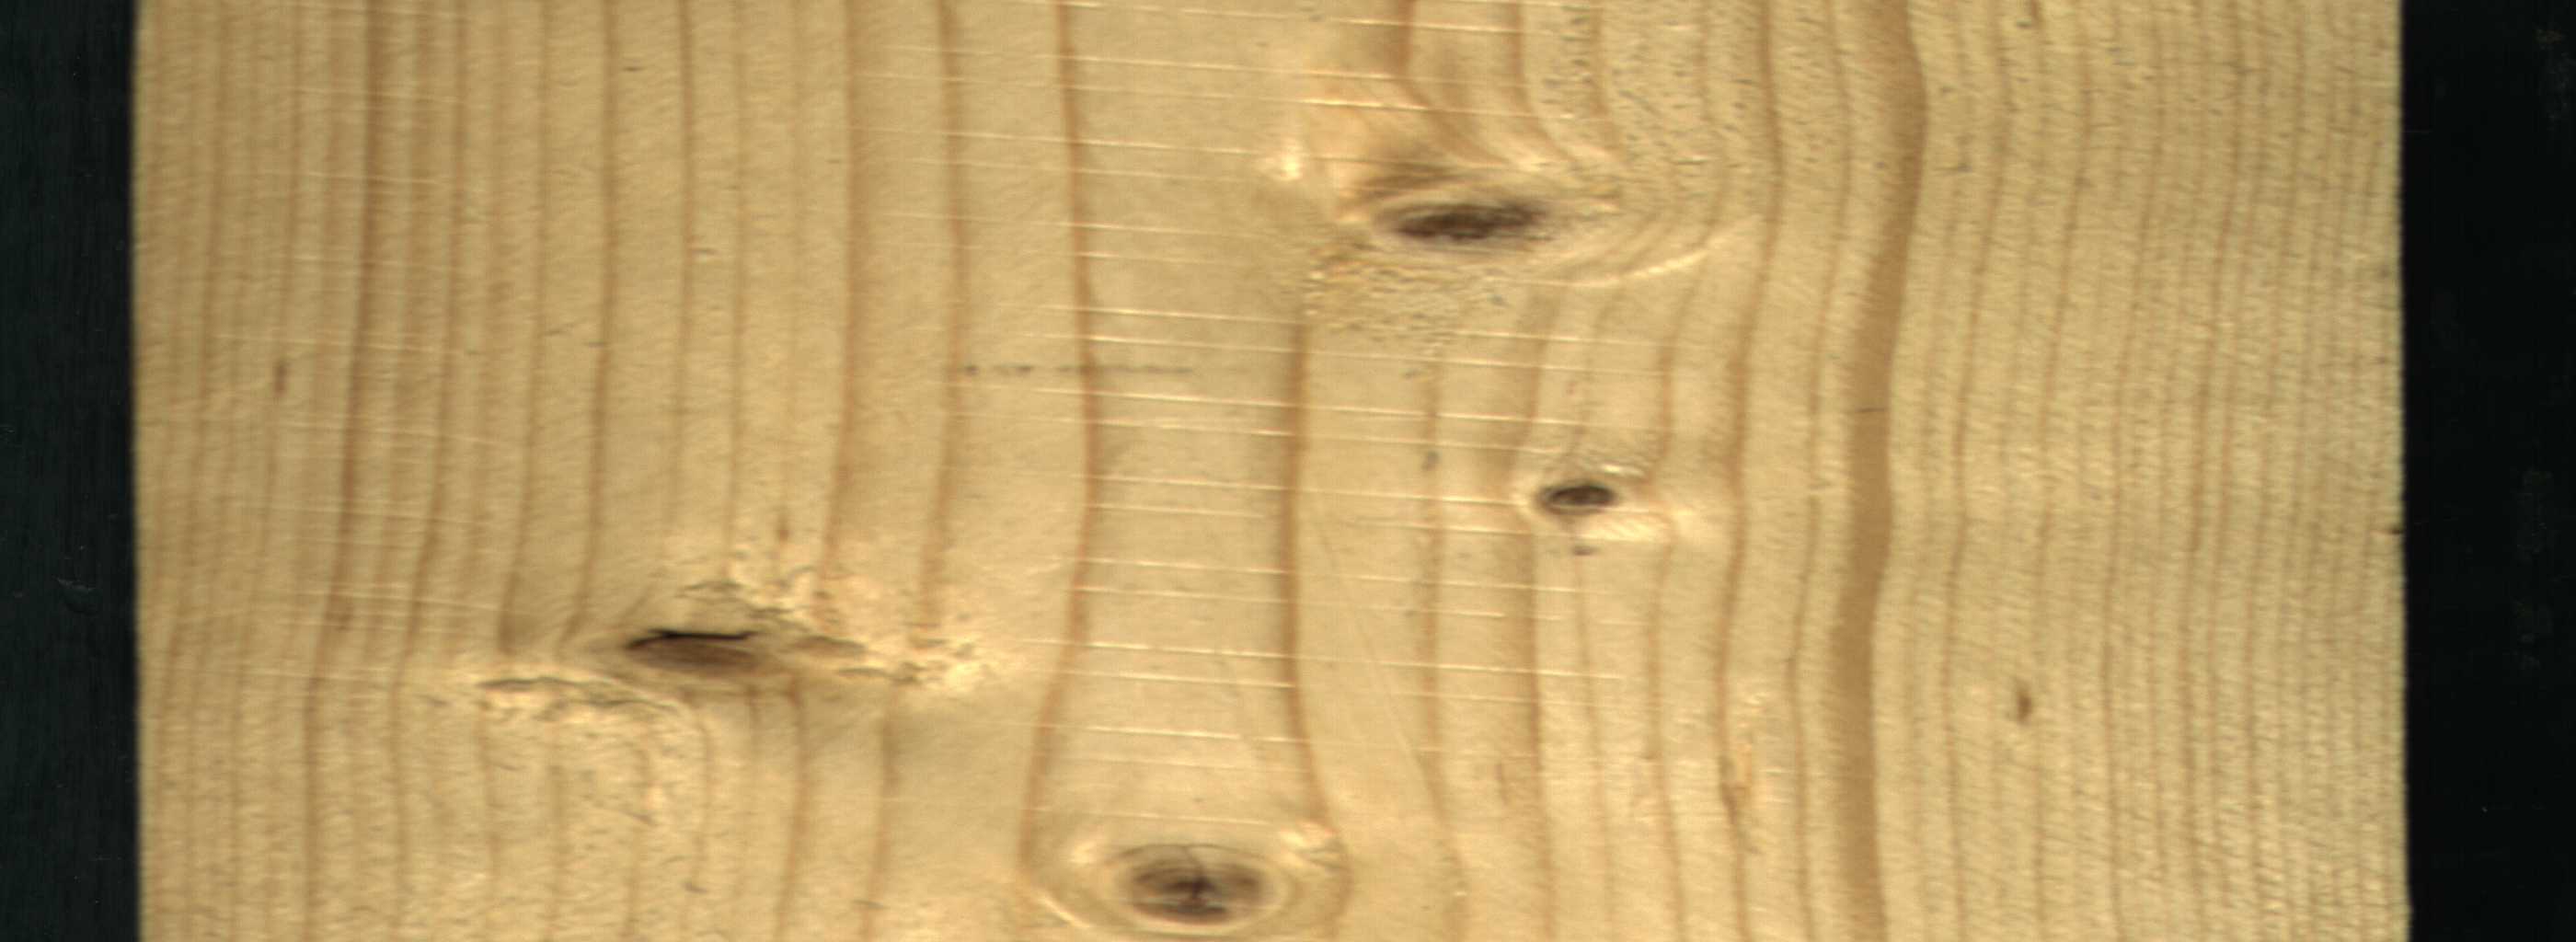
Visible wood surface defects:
Knot_missing
Dead_Knot
Live_Knot
Live_Knot
Live_Knot